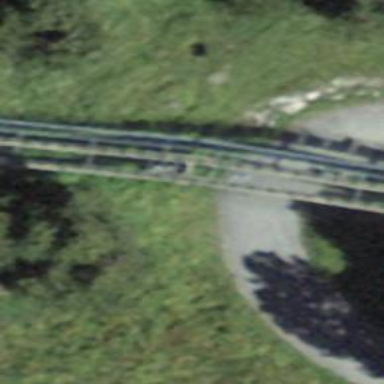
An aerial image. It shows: Funicular railway bridge with one track.